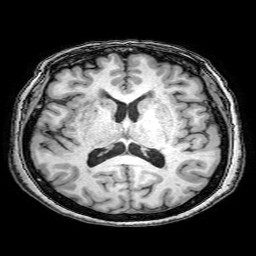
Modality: T1w
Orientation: coronal
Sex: female
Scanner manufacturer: philips
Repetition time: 0.00813 s
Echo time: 0.00375 s